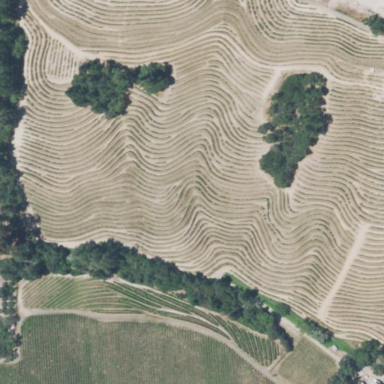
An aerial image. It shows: Vineyard where grapes are grown.